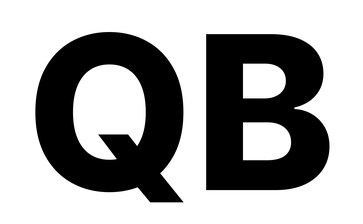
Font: Inter_ExtraBold